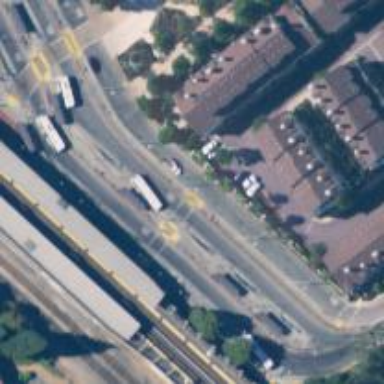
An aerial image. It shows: Busway road.